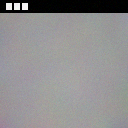
Screen state: on